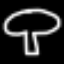
Label: mushroom